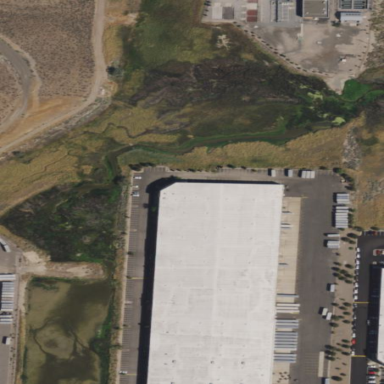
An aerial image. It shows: Warehouse.